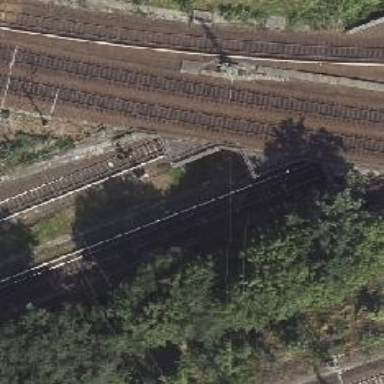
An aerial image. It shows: Solitary milestone along the railway.